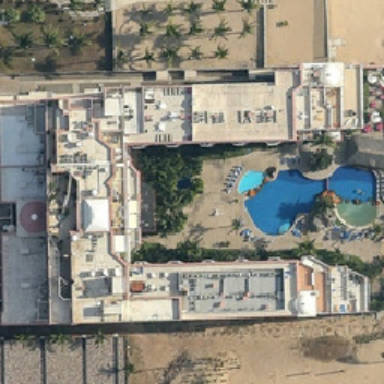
It is a beautiful scenery resort .